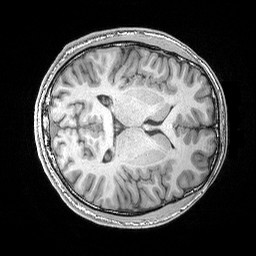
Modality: T1w
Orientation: axial
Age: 22
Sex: male
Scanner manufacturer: siemens
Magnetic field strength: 3 T
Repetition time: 2.53 s
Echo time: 0.00326 s